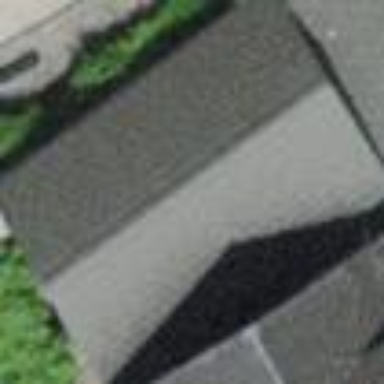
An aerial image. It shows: Shed building.